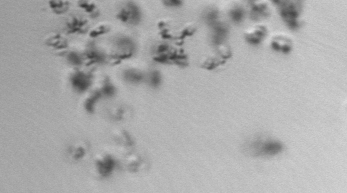
Label: Phaeocystis